Aerial crown-view tile of a tropical tree (Barro Colorado Island, Panama), acquired 20240716:
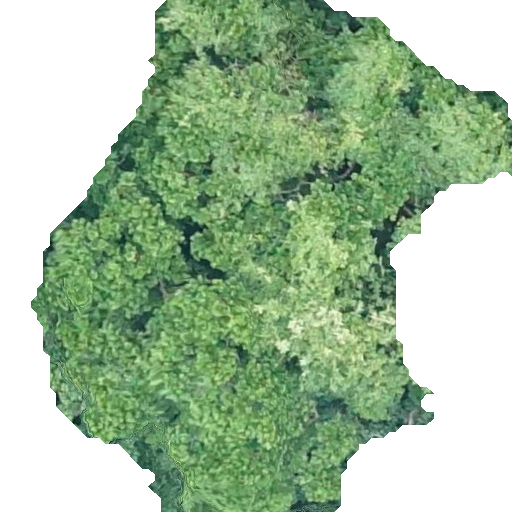
Species: Anacardium excelsum
GBIF accepted scientific name: Anacardium excelsum
Crown area: 264.104 m²